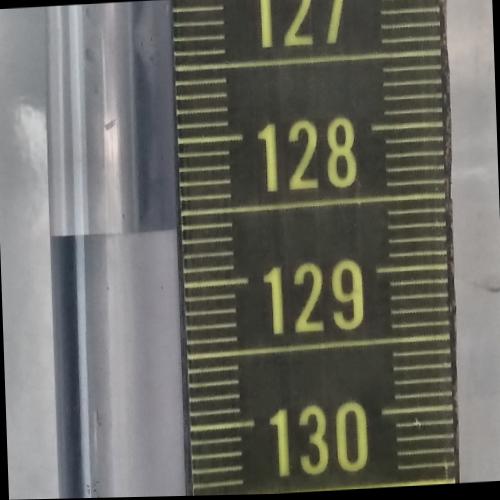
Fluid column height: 128.6 cm